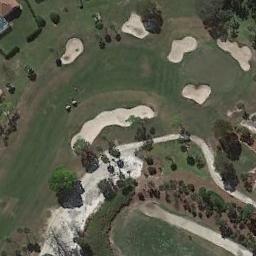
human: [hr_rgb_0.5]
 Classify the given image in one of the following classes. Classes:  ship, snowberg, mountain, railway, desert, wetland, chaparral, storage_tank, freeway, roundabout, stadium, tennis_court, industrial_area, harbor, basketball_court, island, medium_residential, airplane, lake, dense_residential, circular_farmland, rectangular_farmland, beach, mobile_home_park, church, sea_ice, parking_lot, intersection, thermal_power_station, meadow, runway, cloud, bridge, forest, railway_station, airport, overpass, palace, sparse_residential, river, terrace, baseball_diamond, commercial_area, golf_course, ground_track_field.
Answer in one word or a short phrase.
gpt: golf_course